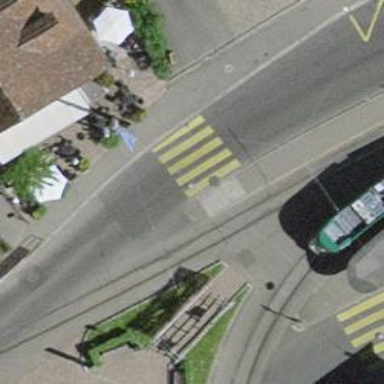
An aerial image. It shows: Traffic calming island.